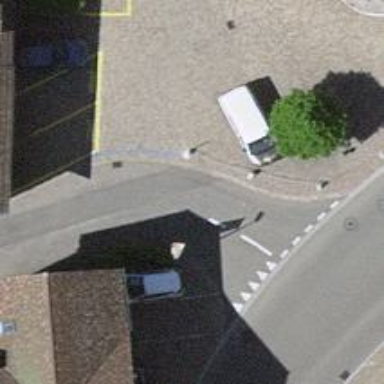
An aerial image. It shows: Bollard barrier.